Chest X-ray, PA view. Patient: 42 years old, sex M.
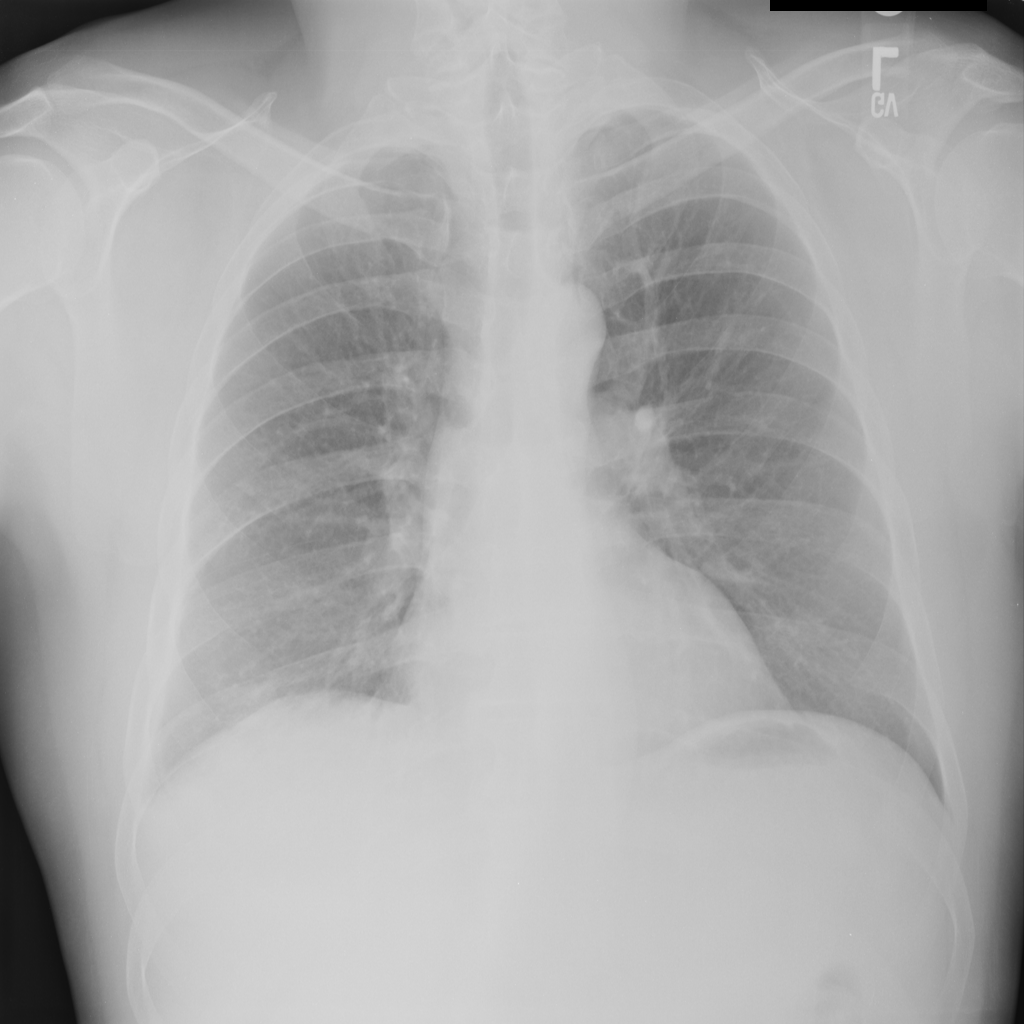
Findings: No Finding